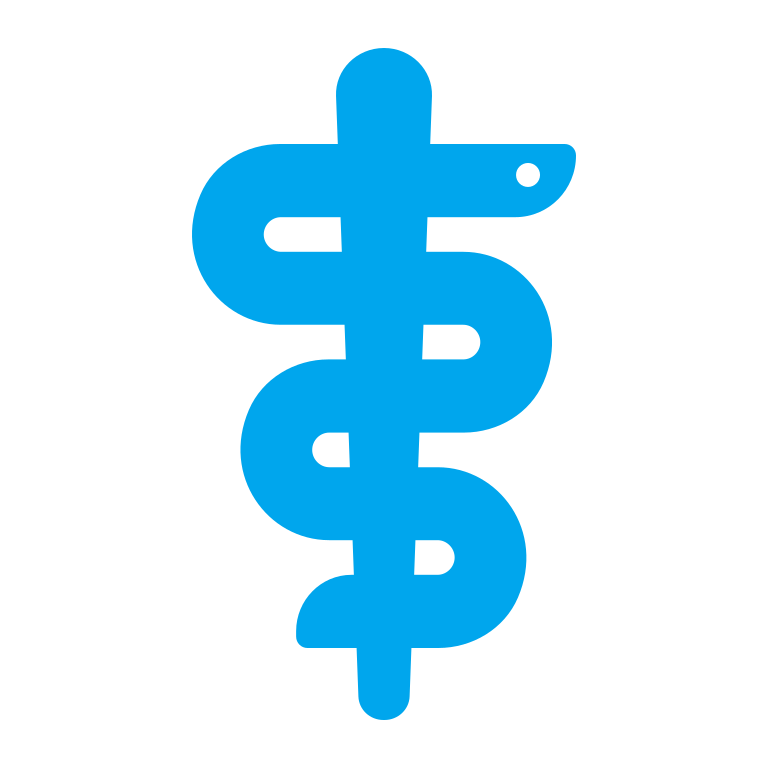
medical symbol flat